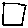
Label: square